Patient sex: F
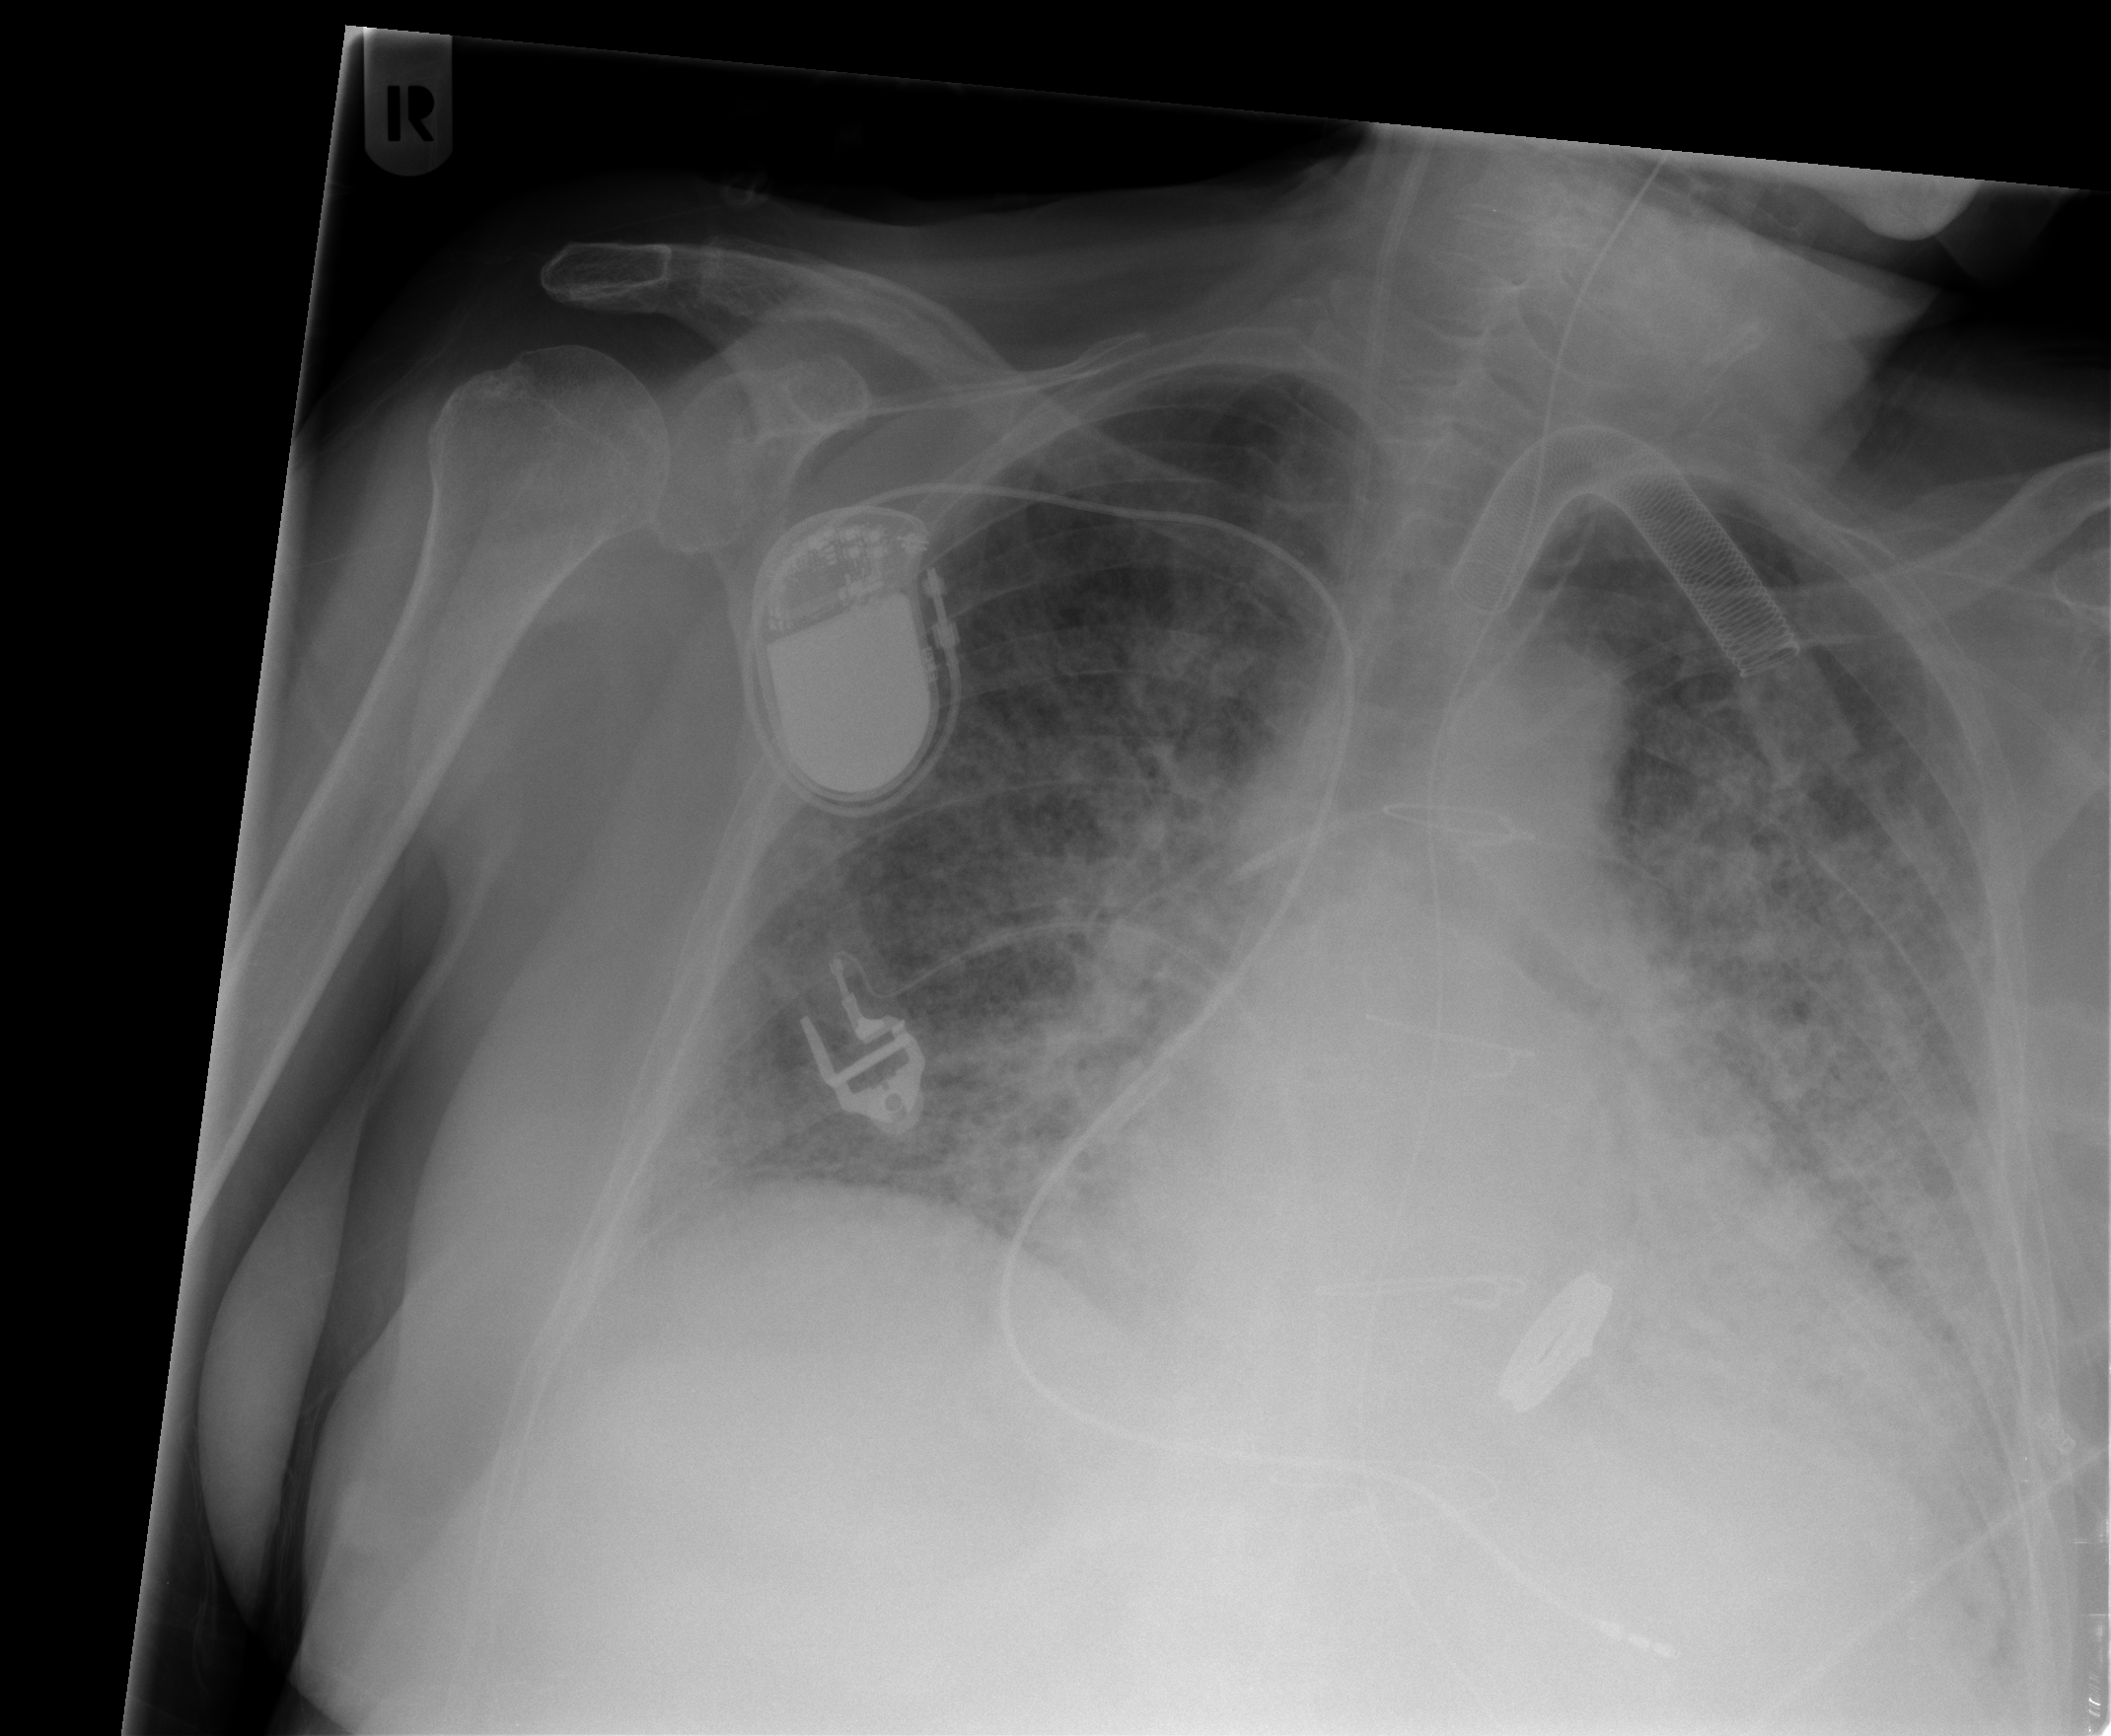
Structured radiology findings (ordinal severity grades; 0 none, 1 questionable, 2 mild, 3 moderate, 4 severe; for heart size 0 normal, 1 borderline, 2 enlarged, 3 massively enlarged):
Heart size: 2
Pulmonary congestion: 2
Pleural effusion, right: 1
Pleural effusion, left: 1
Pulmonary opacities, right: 2
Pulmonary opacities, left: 3
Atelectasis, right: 2
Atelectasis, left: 2